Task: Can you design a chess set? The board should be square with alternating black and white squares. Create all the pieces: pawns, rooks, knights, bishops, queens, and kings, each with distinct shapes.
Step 60:
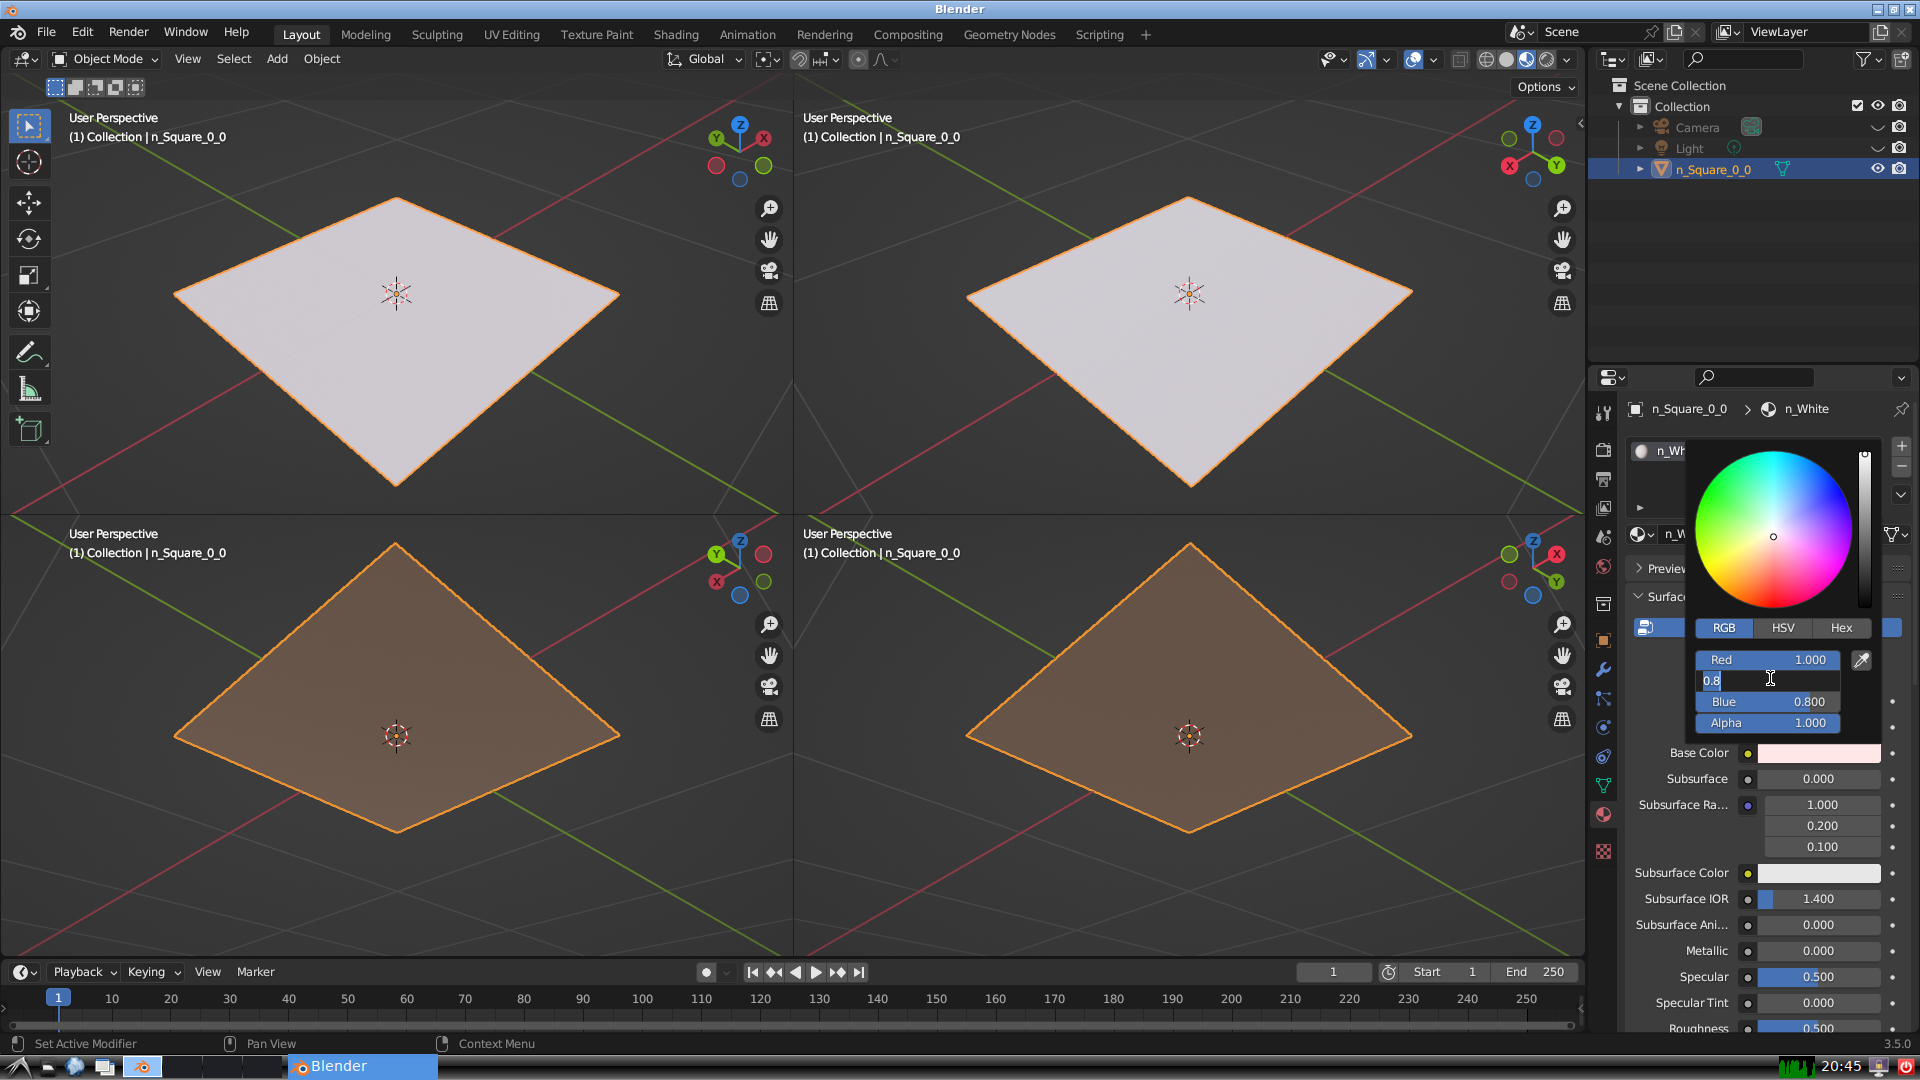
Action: input_text: 1.0